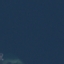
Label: SeaLake